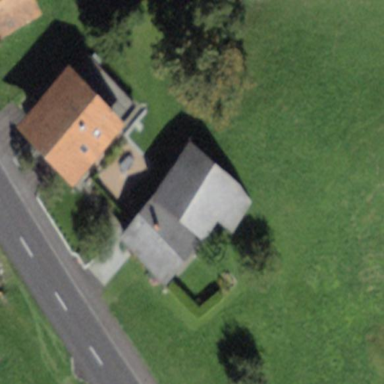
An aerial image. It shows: Residential building.